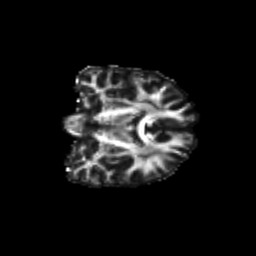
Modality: FA
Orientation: coronal
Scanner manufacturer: siemens
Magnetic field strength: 3 T
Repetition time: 9.2 s
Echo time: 0.084 s